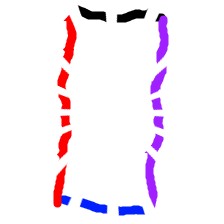
Shape: rectangle